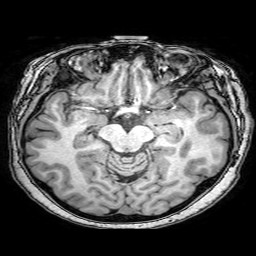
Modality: T1w
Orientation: coronal
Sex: female
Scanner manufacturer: philips
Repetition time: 0.008196 s
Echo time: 0.00375 s